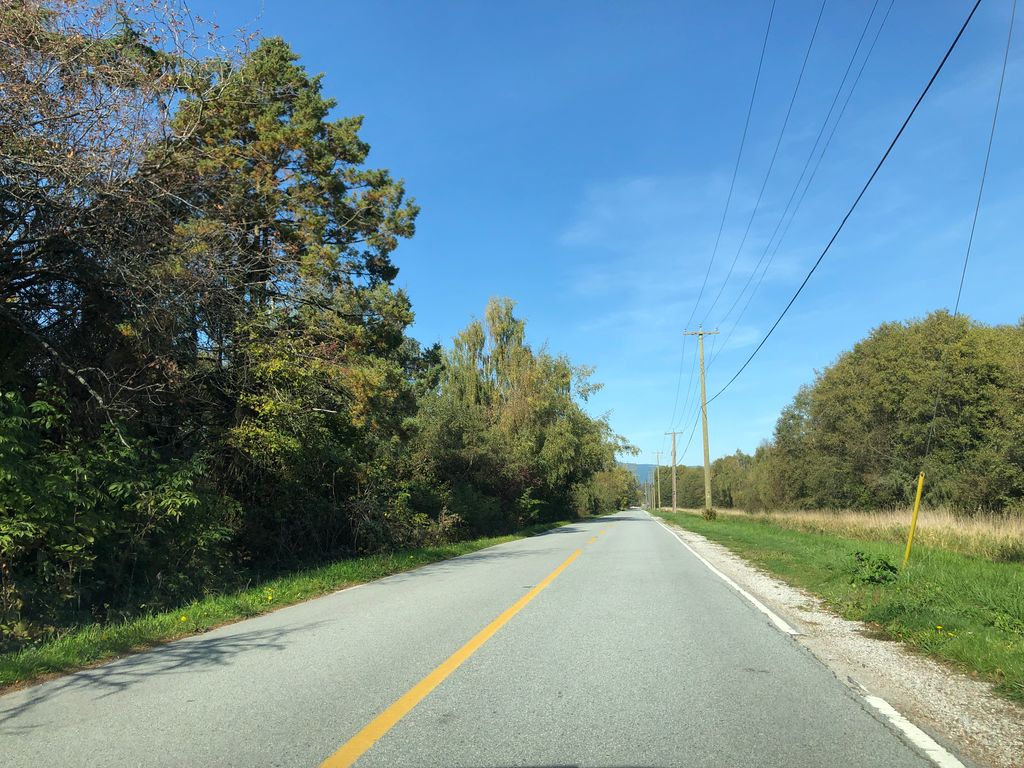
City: vancouver